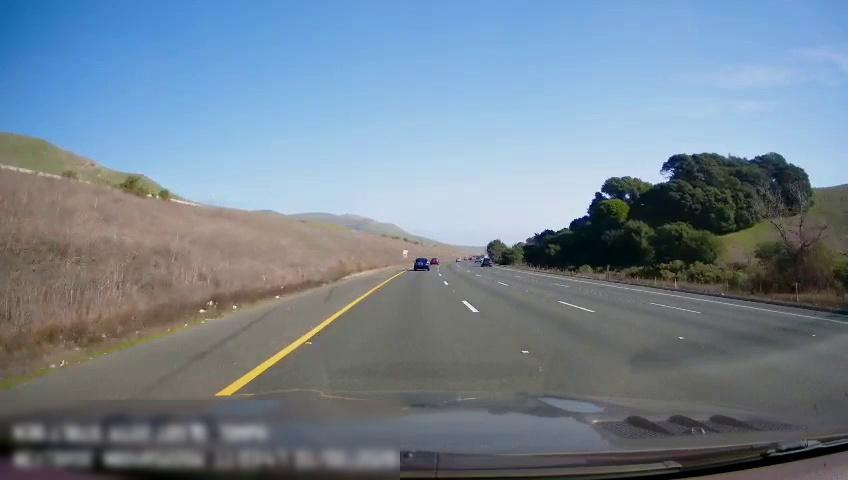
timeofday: Day
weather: Sunny
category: Drivable Space
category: Vehicles | Car
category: Vehicles | SUV
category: Lanes | Alternate Lane
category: Lanes | Alternate Lane
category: Lanes | Alternate Lane
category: Lanes | Current Lane
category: Lanes | Alternate Lane